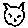
Label: cat